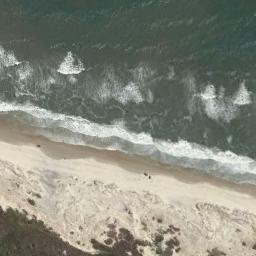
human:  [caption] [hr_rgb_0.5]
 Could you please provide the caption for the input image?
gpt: The beach consists of green seawater and a yellow coast with sparse green plants .

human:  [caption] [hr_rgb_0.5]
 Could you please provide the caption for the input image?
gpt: White sand and vegetation and ocean .

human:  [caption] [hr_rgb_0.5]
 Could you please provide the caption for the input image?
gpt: The beach with white sand and some green plants on the beach .

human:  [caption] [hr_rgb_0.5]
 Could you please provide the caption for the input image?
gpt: The beach is quiet .

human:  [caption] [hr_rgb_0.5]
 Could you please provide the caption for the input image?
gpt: The grass is beside the beach .